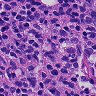
Metastatic tissue present: no